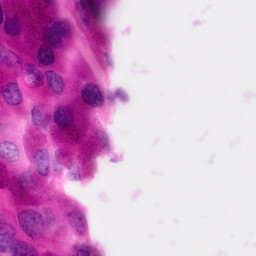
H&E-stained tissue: Pancreatic